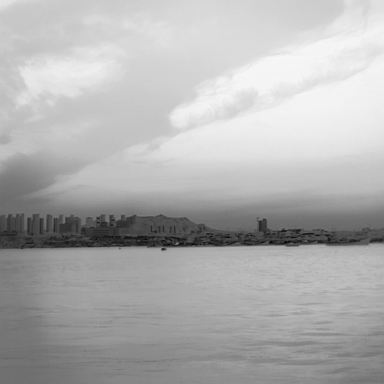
There are two bulk_carriers in the infrared image.